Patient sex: F
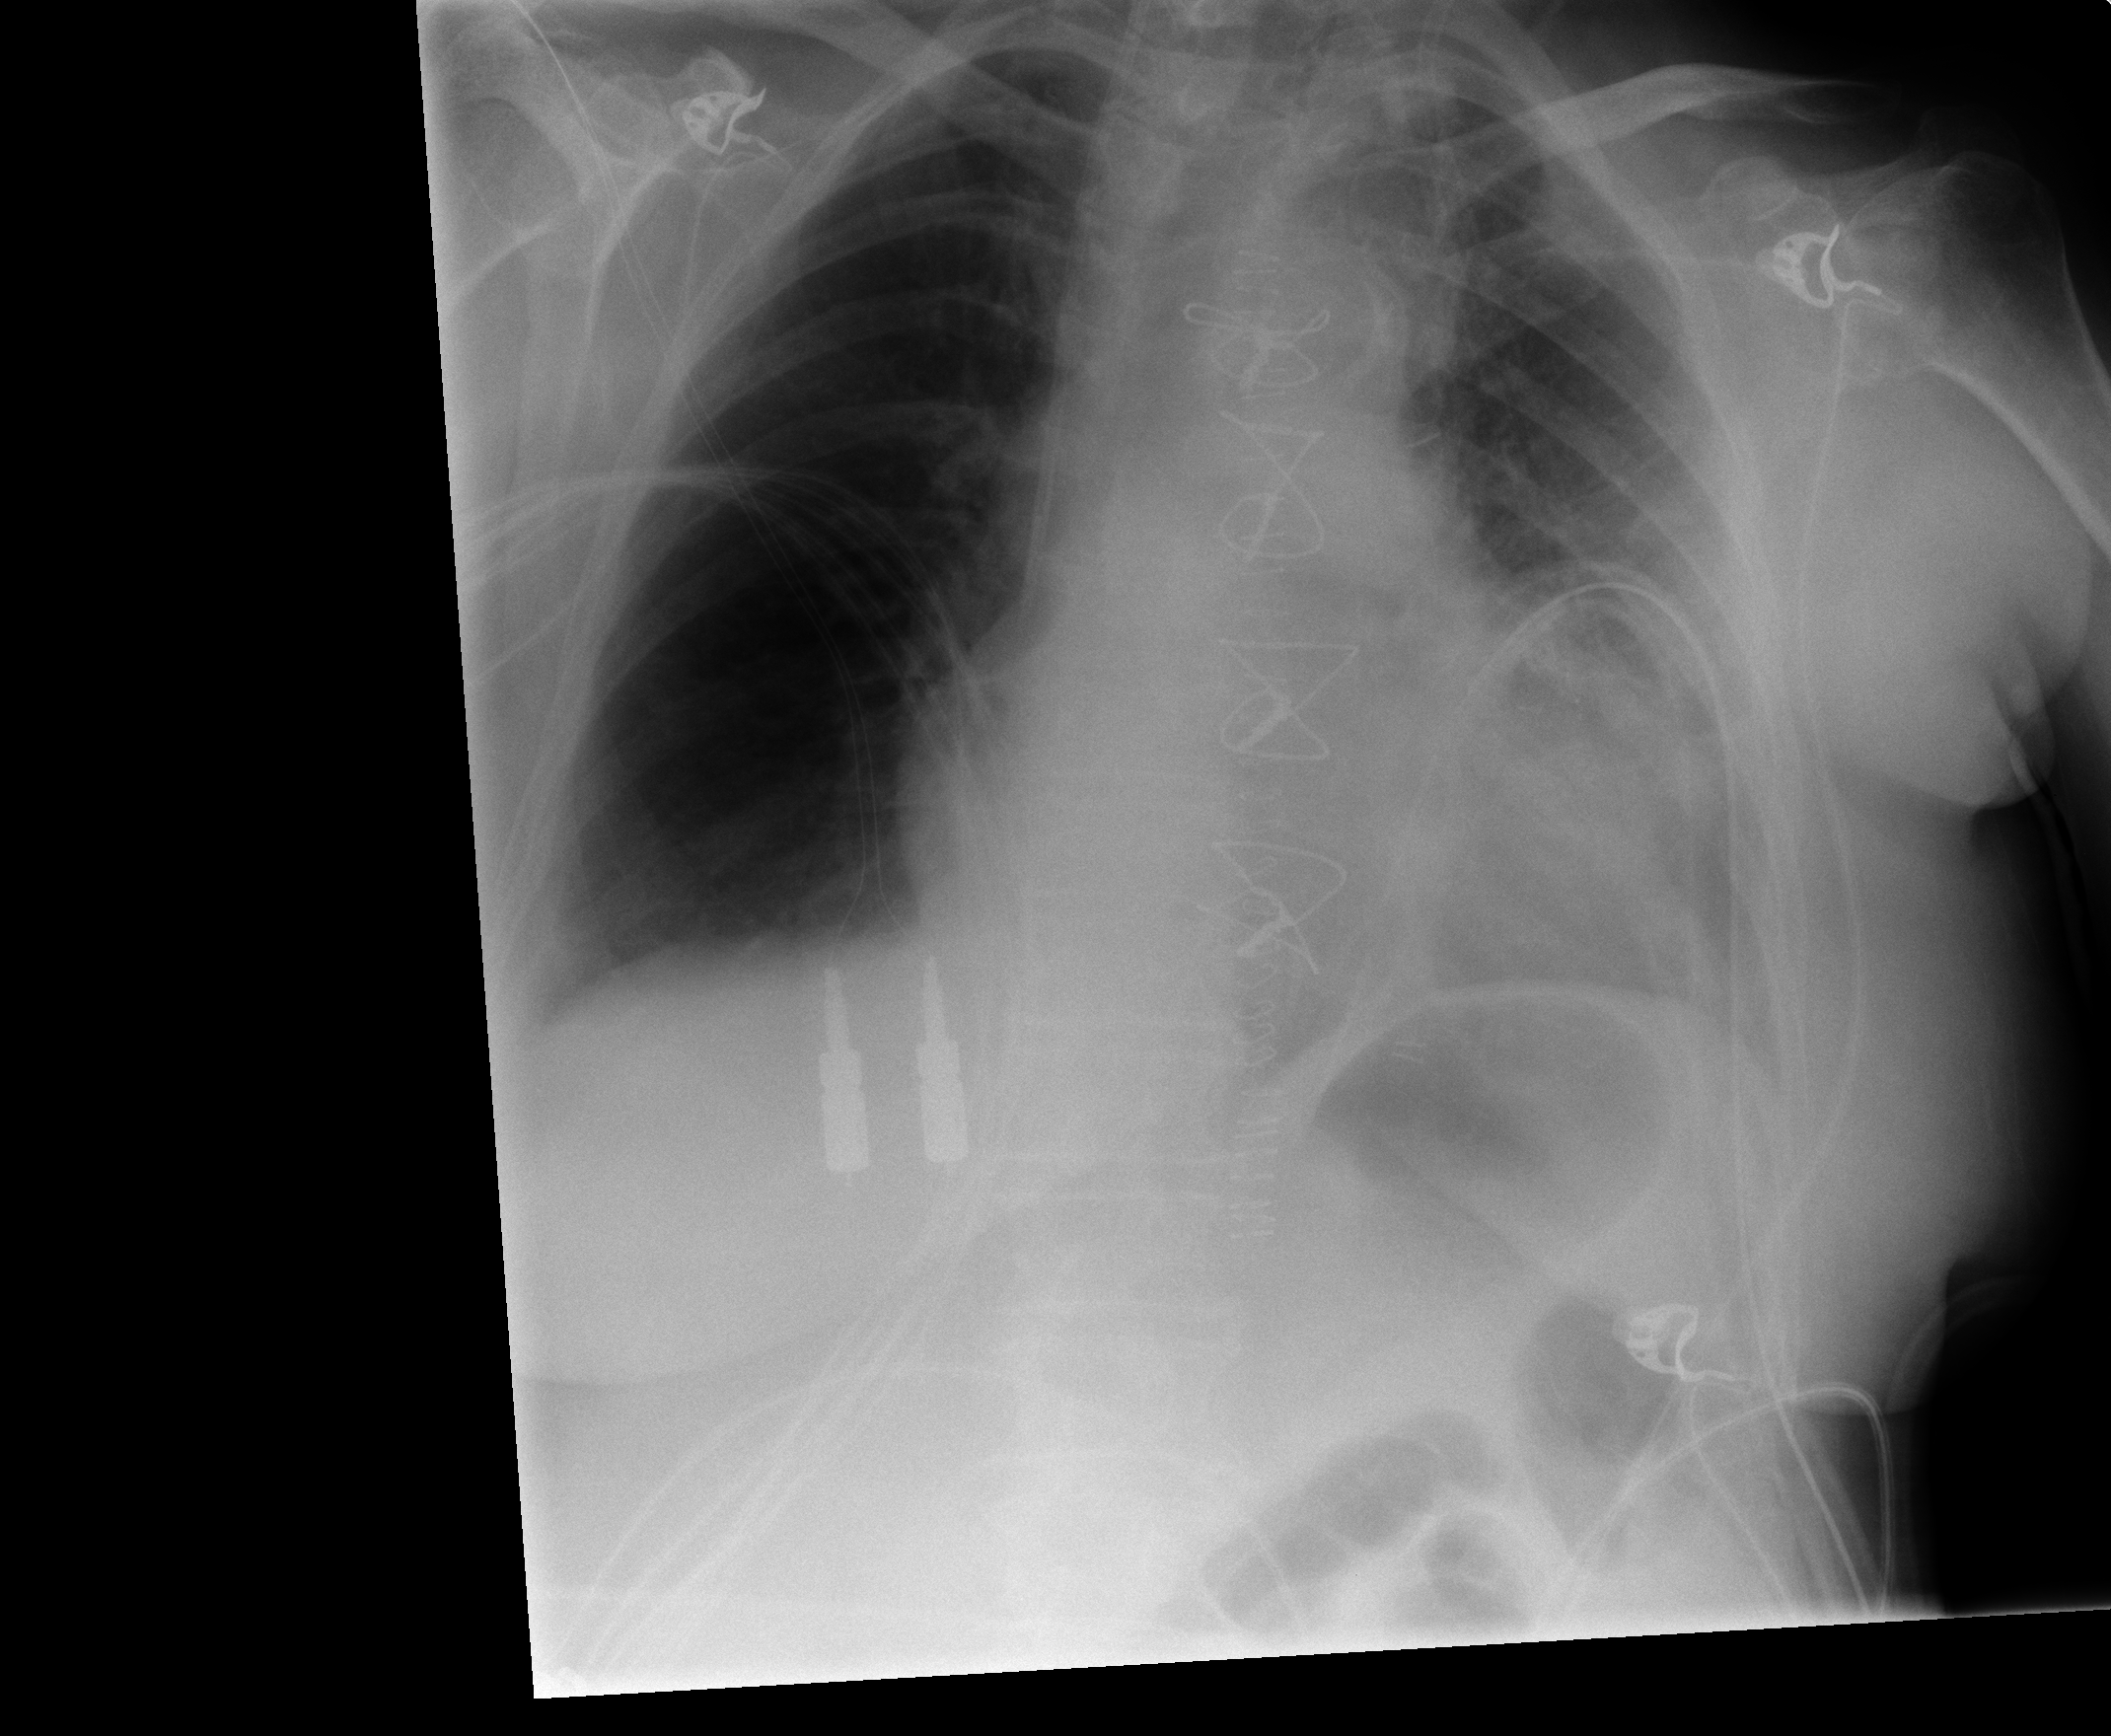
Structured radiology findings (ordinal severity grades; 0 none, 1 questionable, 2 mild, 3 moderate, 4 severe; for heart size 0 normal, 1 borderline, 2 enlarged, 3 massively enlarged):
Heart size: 2
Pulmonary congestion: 0
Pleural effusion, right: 1
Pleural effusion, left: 0
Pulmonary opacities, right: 0
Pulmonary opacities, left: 0
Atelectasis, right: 0
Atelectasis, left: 2